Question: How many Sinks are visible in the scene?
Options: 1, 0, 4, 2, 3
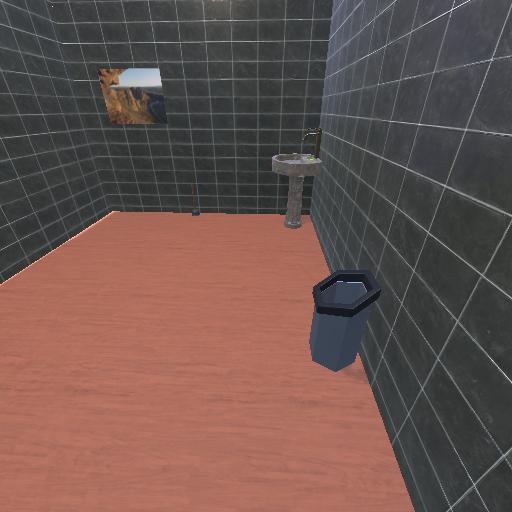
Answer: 1